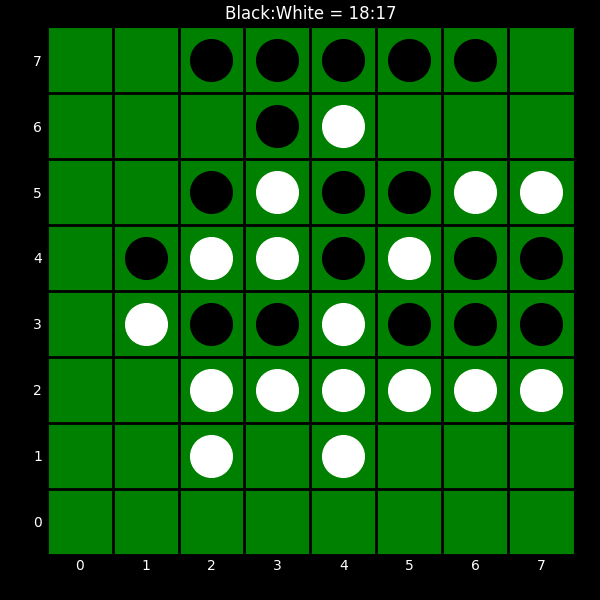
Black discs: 18
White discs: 17